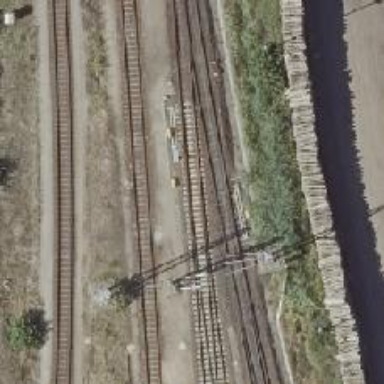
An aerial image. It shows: Electrified rail siding with contact line.